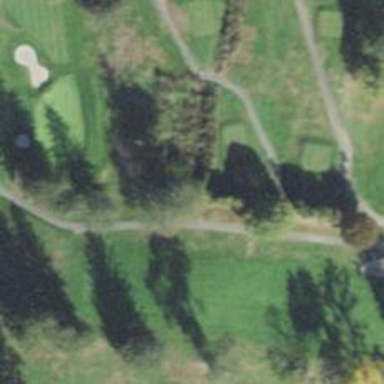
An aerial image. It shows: Service road used as golf cart path.